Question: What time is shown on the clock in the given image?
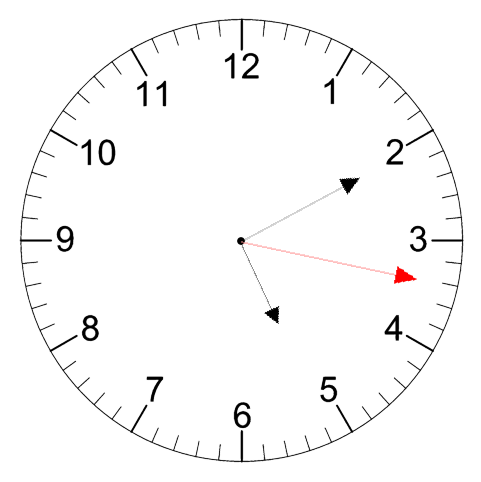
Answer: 05:10:17